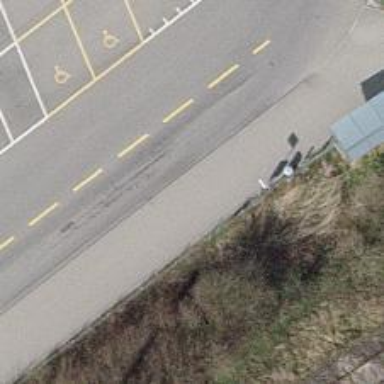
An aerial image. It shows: Sidewalk leading to platform for public transport.